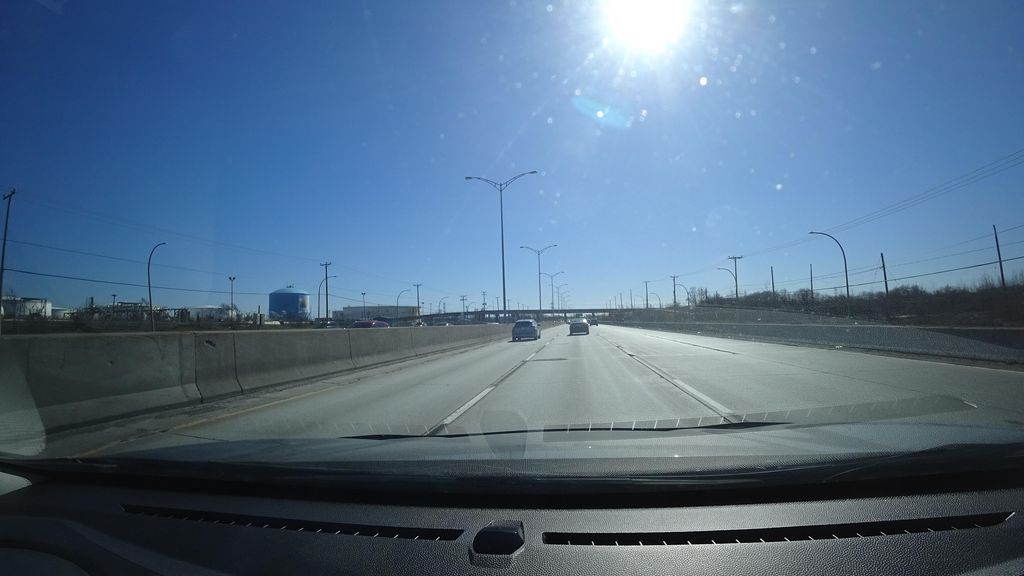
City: montreal